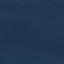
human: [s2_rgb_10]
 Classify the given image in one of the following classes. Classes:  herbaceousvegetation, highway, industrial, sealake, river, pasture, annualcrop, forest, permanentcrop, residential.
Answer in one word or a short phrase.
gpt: SeaLake